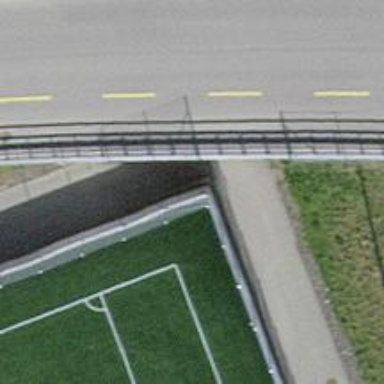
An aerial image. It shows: Service road with asphalt surface that goes through tunnel.